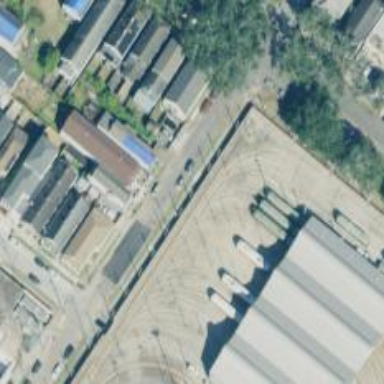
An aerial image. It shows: Tram railway yard.